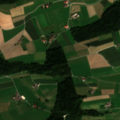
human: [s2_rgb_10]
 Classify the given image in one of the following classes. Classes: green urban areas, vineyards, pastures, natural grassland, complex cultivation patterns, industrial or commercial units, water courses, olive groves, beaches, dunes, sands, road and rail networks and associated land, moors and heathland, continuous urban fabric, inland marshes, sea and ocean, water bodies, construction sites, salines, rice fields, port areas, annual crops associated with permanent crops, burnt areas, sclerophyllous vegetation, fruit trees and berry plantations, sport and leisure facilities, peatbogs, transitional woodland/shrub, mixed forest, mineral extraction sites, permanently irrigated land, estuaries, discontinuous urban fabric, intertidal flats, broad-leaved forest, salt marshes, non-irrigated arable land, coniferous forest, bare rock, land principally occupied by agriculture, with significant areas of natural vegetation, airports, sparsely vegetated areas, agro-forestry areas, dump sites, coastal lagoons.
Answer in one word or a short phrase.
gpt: non-irrigated arable land, complex cultivation patterns, coniferous forest